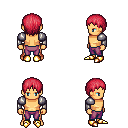
a pixel art fantasy rpg character, male body template, human, tanned skin, steel arm armor, magenta pants, ruby red plain hairstyle, gold boots, four views (front, back, left, right), 2x2 character sprite sheet, small pixel art, hard edges, no anti-aliasing